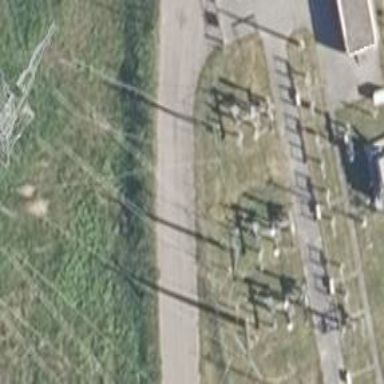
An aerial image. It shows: Power line in the image.